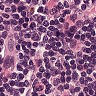
Metastatic tissue present: no